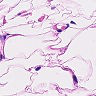
Metastatic tissue present: no